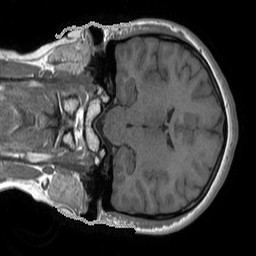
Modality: T1w
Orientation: sagittal
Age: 20
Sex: female
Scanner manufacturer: philips
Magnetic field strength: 3 T
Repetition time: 4.852 s
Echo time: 2.12 s